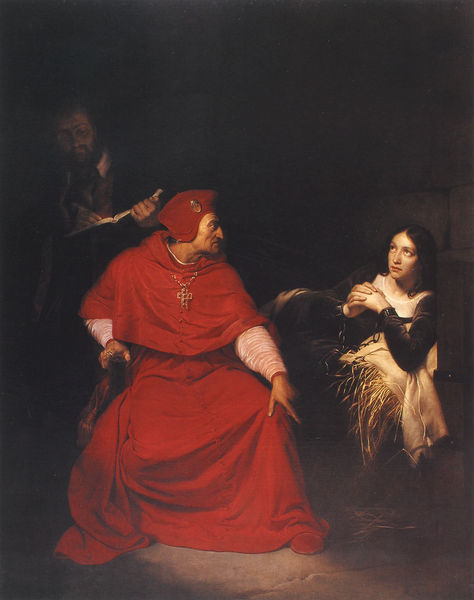
Titel: Die kranke Jeanne d’Arc wird im Gefängnis vom Kardinal von Winchester befragt
Künstler: Paul Delaroche
Institution: Rouen, Musée des Beaux-Arts
Schlagwörter: gemälde, mann, mädchen, sitzen, finger, frau, hell, hintergrund, hut, licht, mund, nase, profil, schwarz, stroh, stuhl, blick, rot, muster, mütze, augen, boden, gewand, mantel, renaissance, schultern, bäuerin, kette, angst, bischof, papst, einfach, streng, kreuz, ketten, knien, kardinal, beten, gefängnis, kerker, flehen, macht, schreiber, verließ, kelle, rein, trio, bischoff, ängstlich